Field crop: tomato
Growth stage: 1
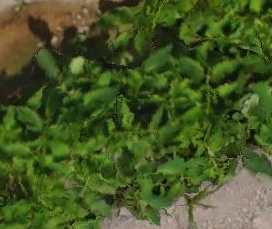
Species: tomato